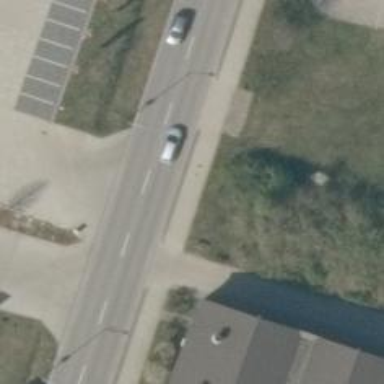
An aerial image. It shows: Tertiary road with asphalt surface.